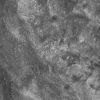
Atmospheric dust classification: not_dusty